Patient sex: M
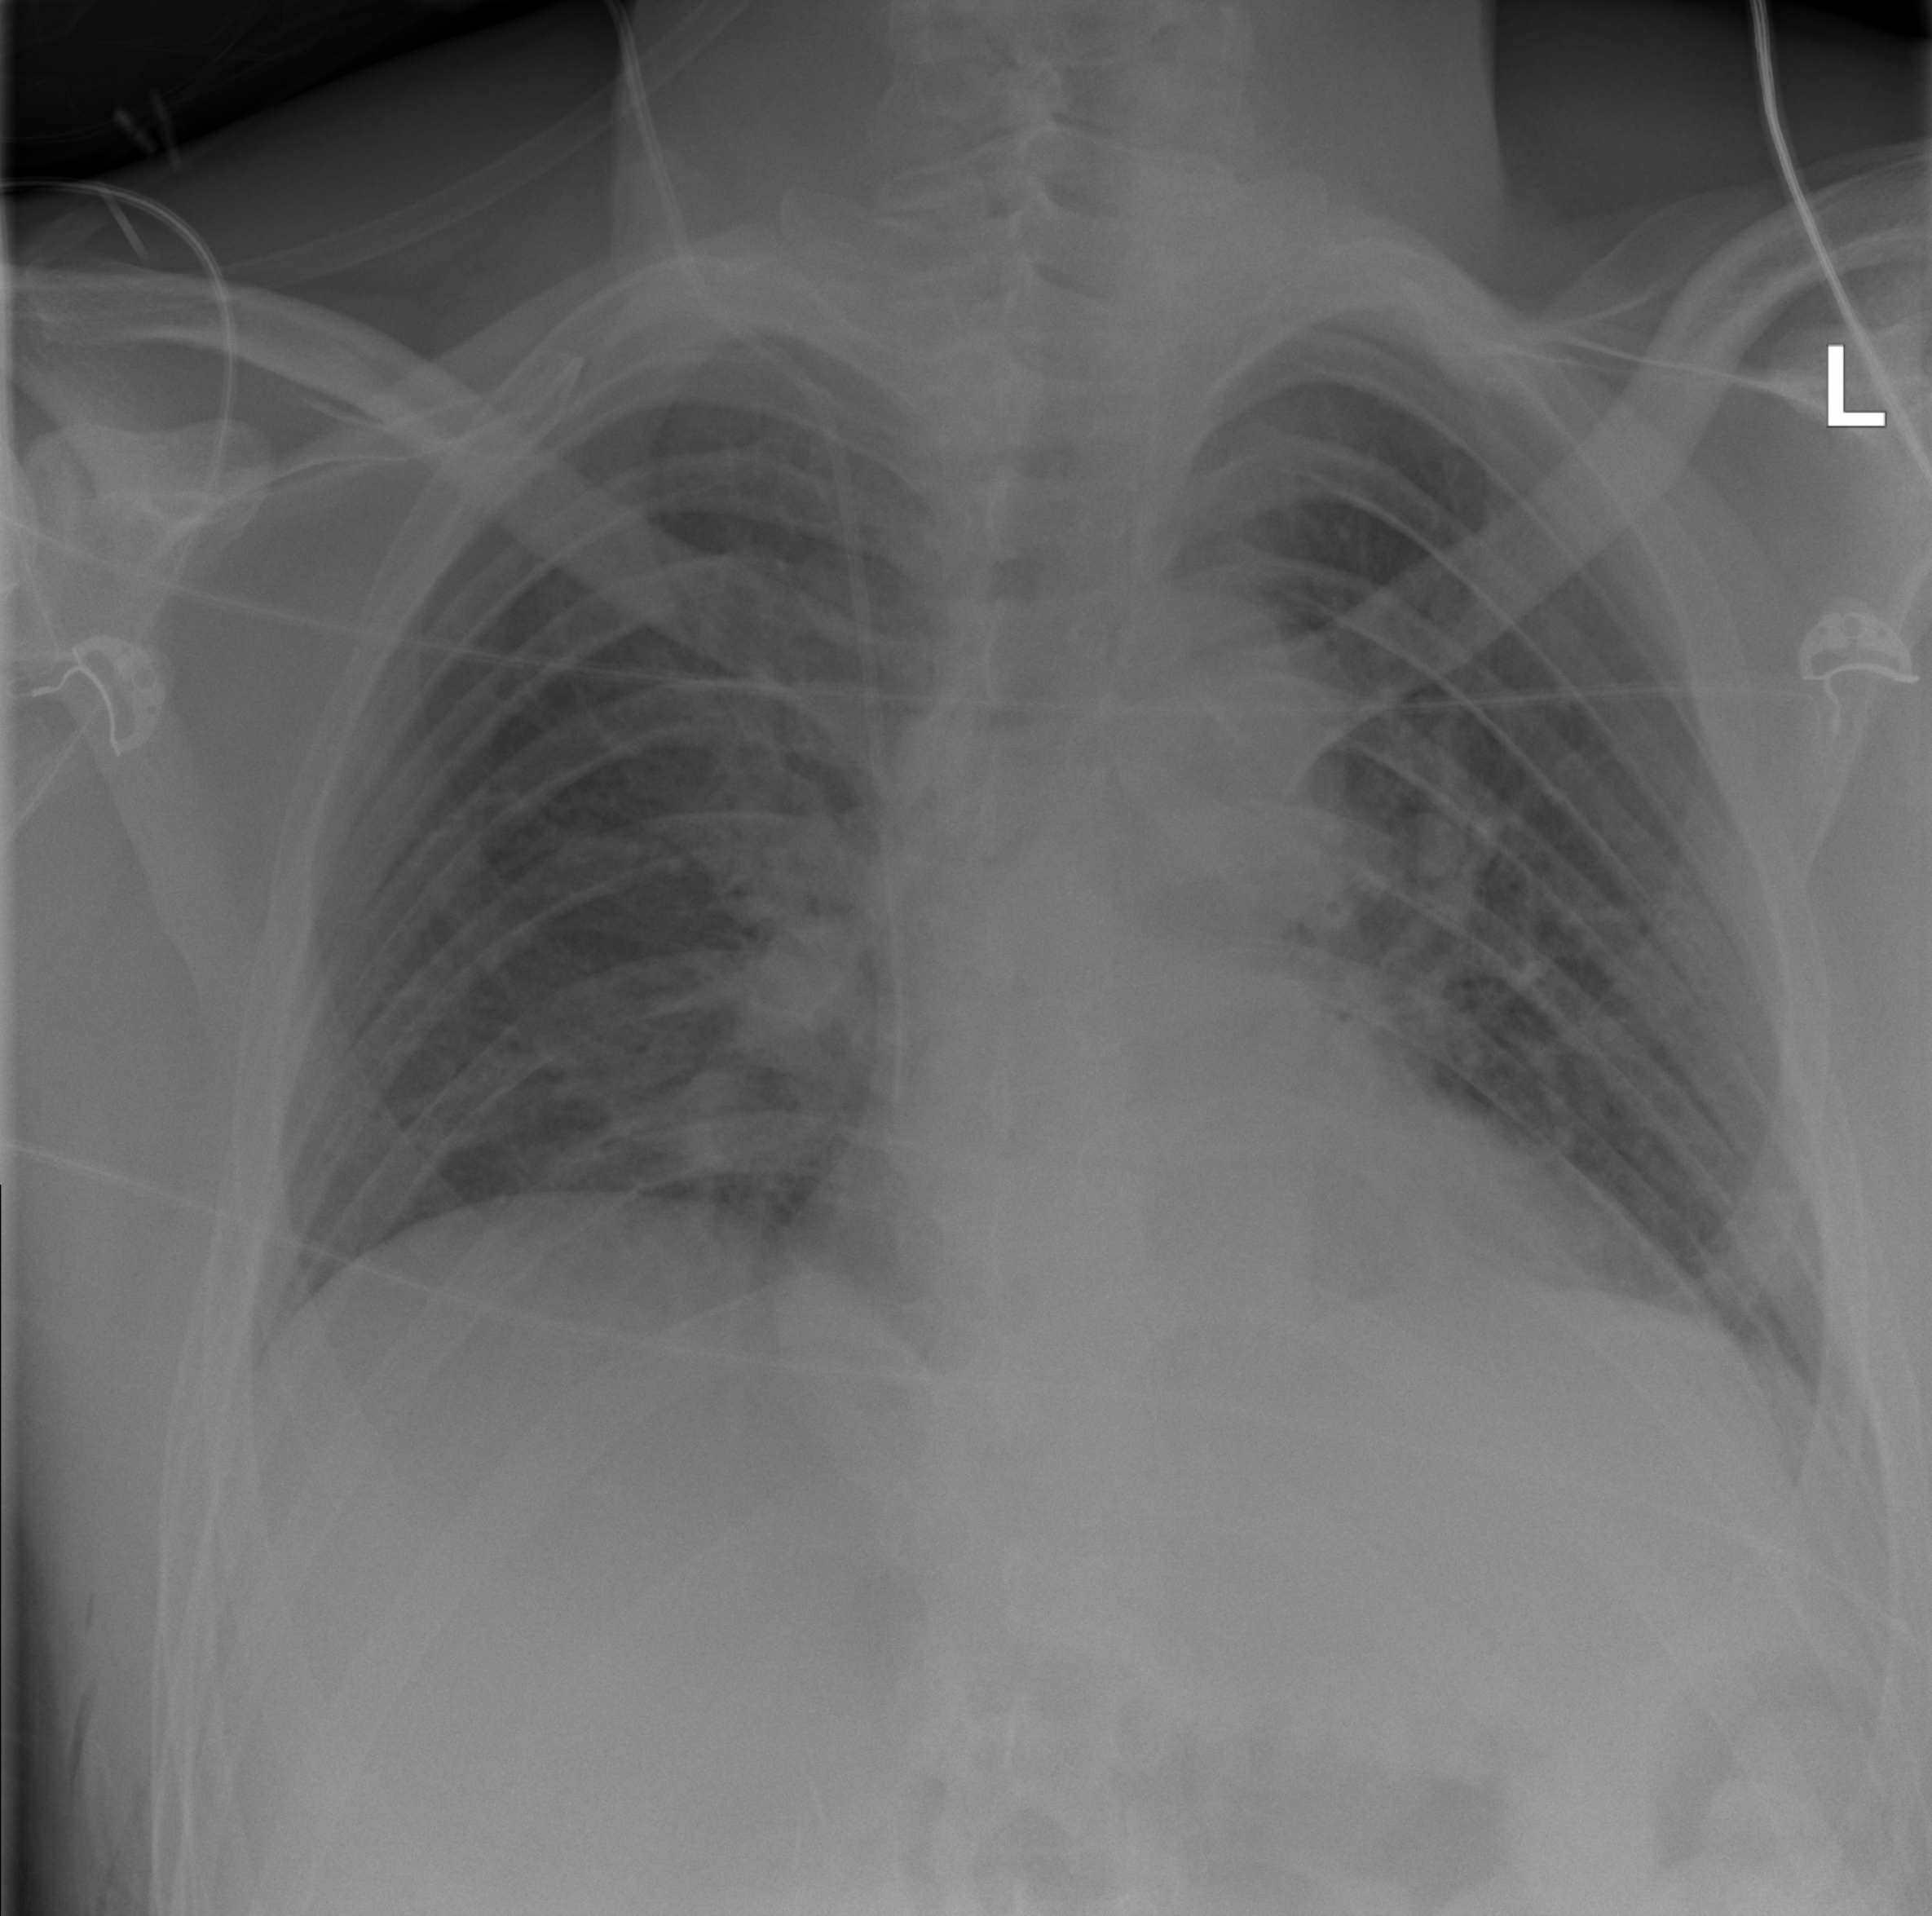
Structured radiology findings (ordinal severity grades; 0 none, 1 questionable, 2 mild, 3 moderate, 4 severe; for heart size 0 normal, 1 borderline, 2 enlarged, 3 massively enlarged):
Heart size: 1
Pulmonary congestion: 2
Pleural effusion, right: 0
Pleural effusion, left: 2
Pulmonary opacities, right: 2
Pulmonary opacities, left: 0
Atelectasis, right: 2
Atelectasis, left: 2